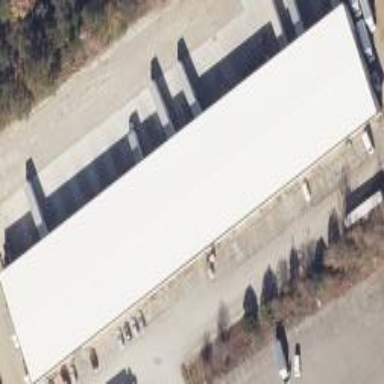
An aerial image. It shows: Commercial building.